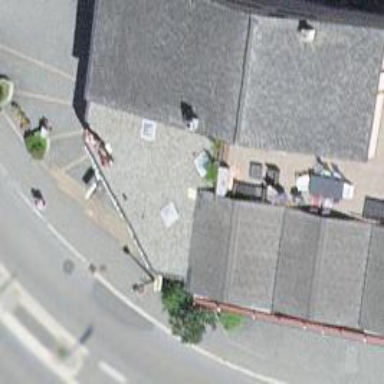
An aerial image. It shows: Supermarket.